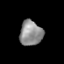
Tissue: prostate
Cell type: T cells
Senescence score: 0.7269
Nuclear area (px): 551
Mean DAPI intensity: 143.768